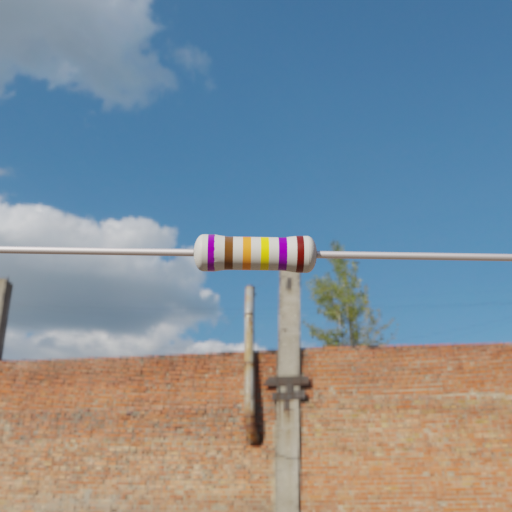
Resistor colour bands (in order): violet, brown, orange, yellow, violet, brown